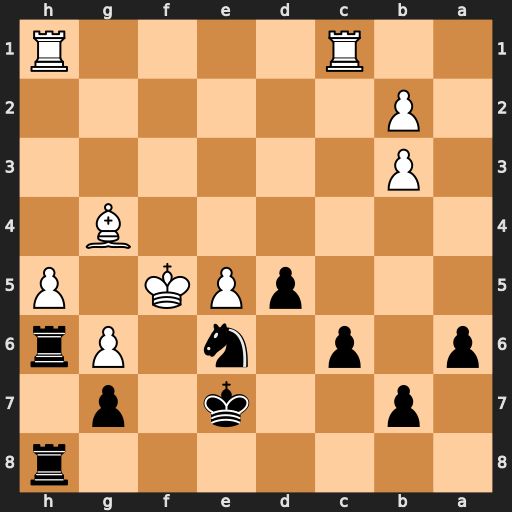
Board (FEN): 7r/1p2k1p1/p1p1n1Pr/3pPK1P/6B1/1P6/1P6/2R4R
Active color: b
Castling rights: -
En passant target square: -
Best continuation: Rf8#